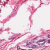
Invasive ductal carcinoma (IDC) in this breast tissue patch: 0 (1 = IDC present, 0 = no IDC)